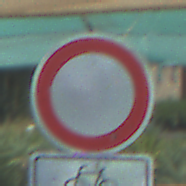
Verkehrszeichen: VerbotFahrzeugeAllerArt
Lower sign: EinspurigeFahrzeugeFrei5
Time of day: MorningAfternoon
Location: Roofed (Special)
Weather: PartlyCloudy
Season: NotSpecified
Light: Natural